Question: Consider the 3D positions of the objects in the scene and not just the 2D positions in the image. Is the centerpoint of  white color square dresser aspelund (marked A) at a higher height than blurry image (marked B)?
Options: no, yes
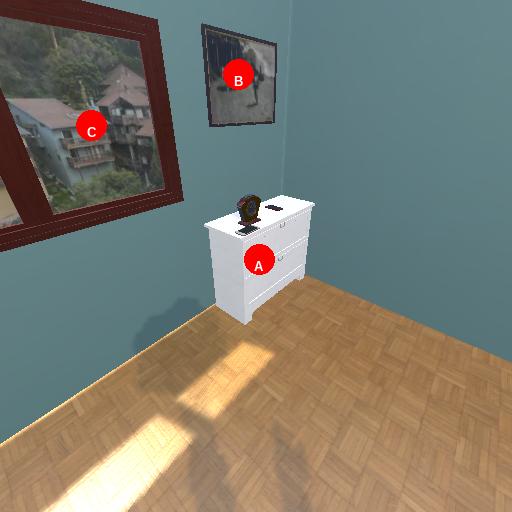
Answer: no